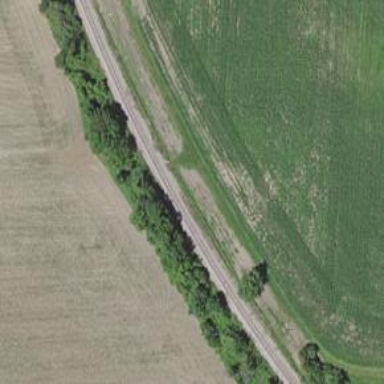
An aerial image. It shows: Railway track.